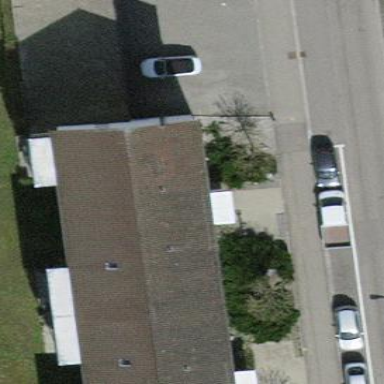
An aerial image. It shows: Building with tile roof.